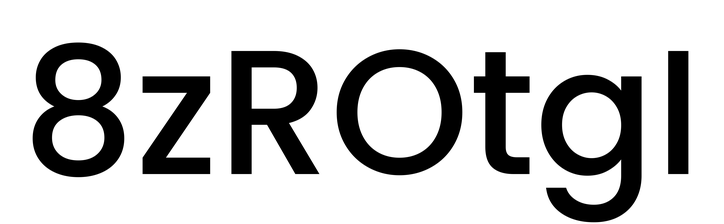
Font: Poppins-Medium